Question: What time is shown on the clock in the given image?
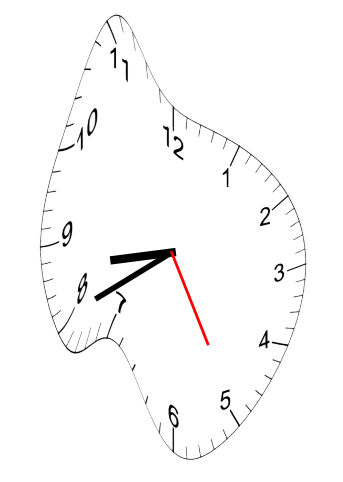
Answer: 08:40:25